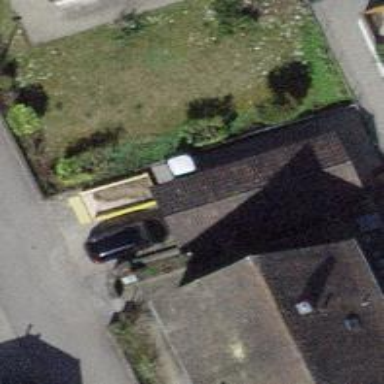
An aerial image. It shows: Garage building.